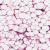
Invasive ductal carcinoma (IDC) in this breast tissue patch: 0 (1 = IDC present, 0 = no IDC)